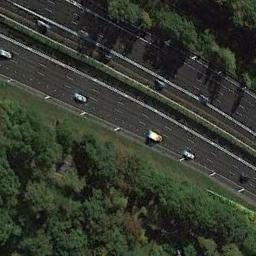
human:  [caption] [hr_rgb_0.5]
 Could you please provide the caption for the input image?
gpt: A straight freeway goes through the forest with many dark green trees and some cars are driving on the freeway .

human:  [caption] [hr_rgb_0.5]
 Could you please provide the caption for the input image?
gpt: There are large green forests around the freeway and there are many cars on the freeway .

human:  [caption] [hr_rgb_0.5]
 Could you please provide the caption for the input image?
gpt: There are few cars on the motorway .

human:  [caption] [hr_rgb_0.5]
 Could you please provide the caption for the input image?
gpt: The freeway goes through the forest with some cars .

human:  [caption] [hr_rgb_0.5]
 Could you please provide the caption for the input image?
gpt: There are lawns and trees along the freeway .